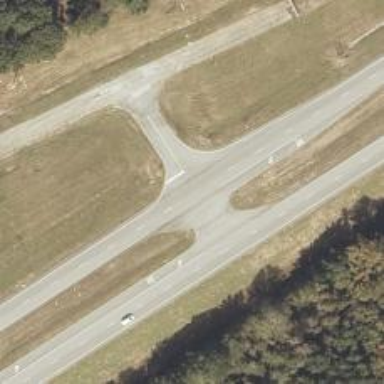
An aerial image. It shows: Dual carriageway expressway with asphalt surface. It is classified as trunk highway.